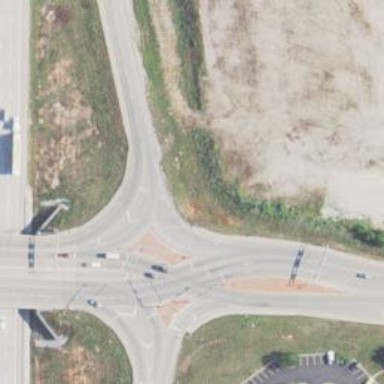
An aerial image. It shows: Motorway link at Diverging Diamond Interchange (DDI) junction.